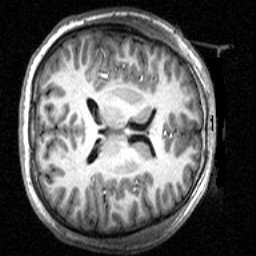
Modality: T1w
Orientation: axial
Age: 23
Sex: male